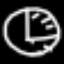
Label: clock